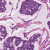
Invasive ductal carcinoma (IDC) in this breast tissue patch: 1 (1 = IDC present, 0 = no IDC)